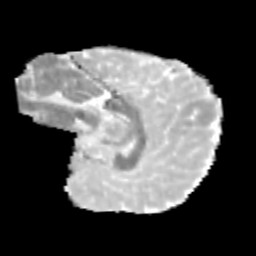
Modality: MD
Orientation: sagittal
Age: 12
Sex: male
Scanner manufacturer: siemens
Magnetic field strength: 3 T
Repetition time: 3.8 s
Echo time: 0.07 s